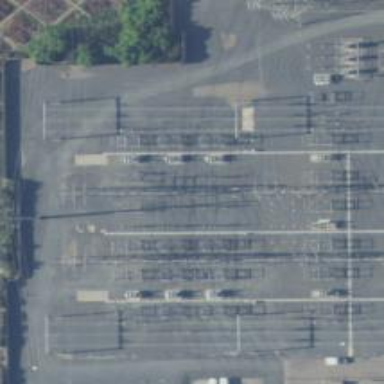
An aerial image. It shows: Switch for power supply.